Question: How can I remove the border between windows? I'm using Emacs with '-nw'

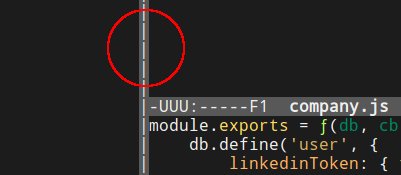
Answer: The border is drawn in vertical-border-face, so you could customize that to match your background color:
'''
http://www.gnu.org/software/emacs/manual/html_node/emacs/Split-Window.html
'''
It won't be completly removed, but you won't be able to see it with the correct configuration.